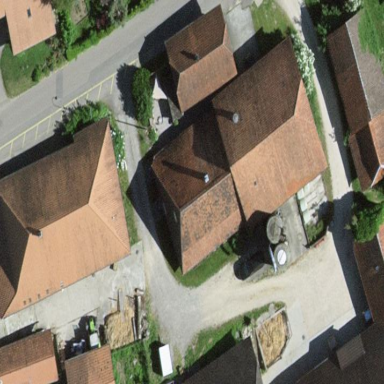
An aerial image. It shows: Farm building.